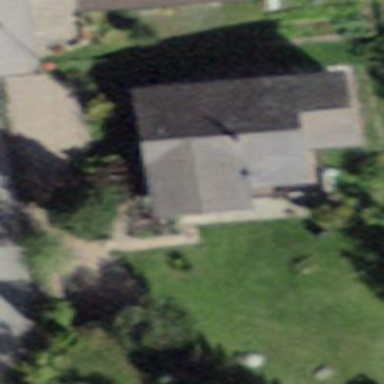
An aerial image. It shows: Simple house.